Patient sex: M
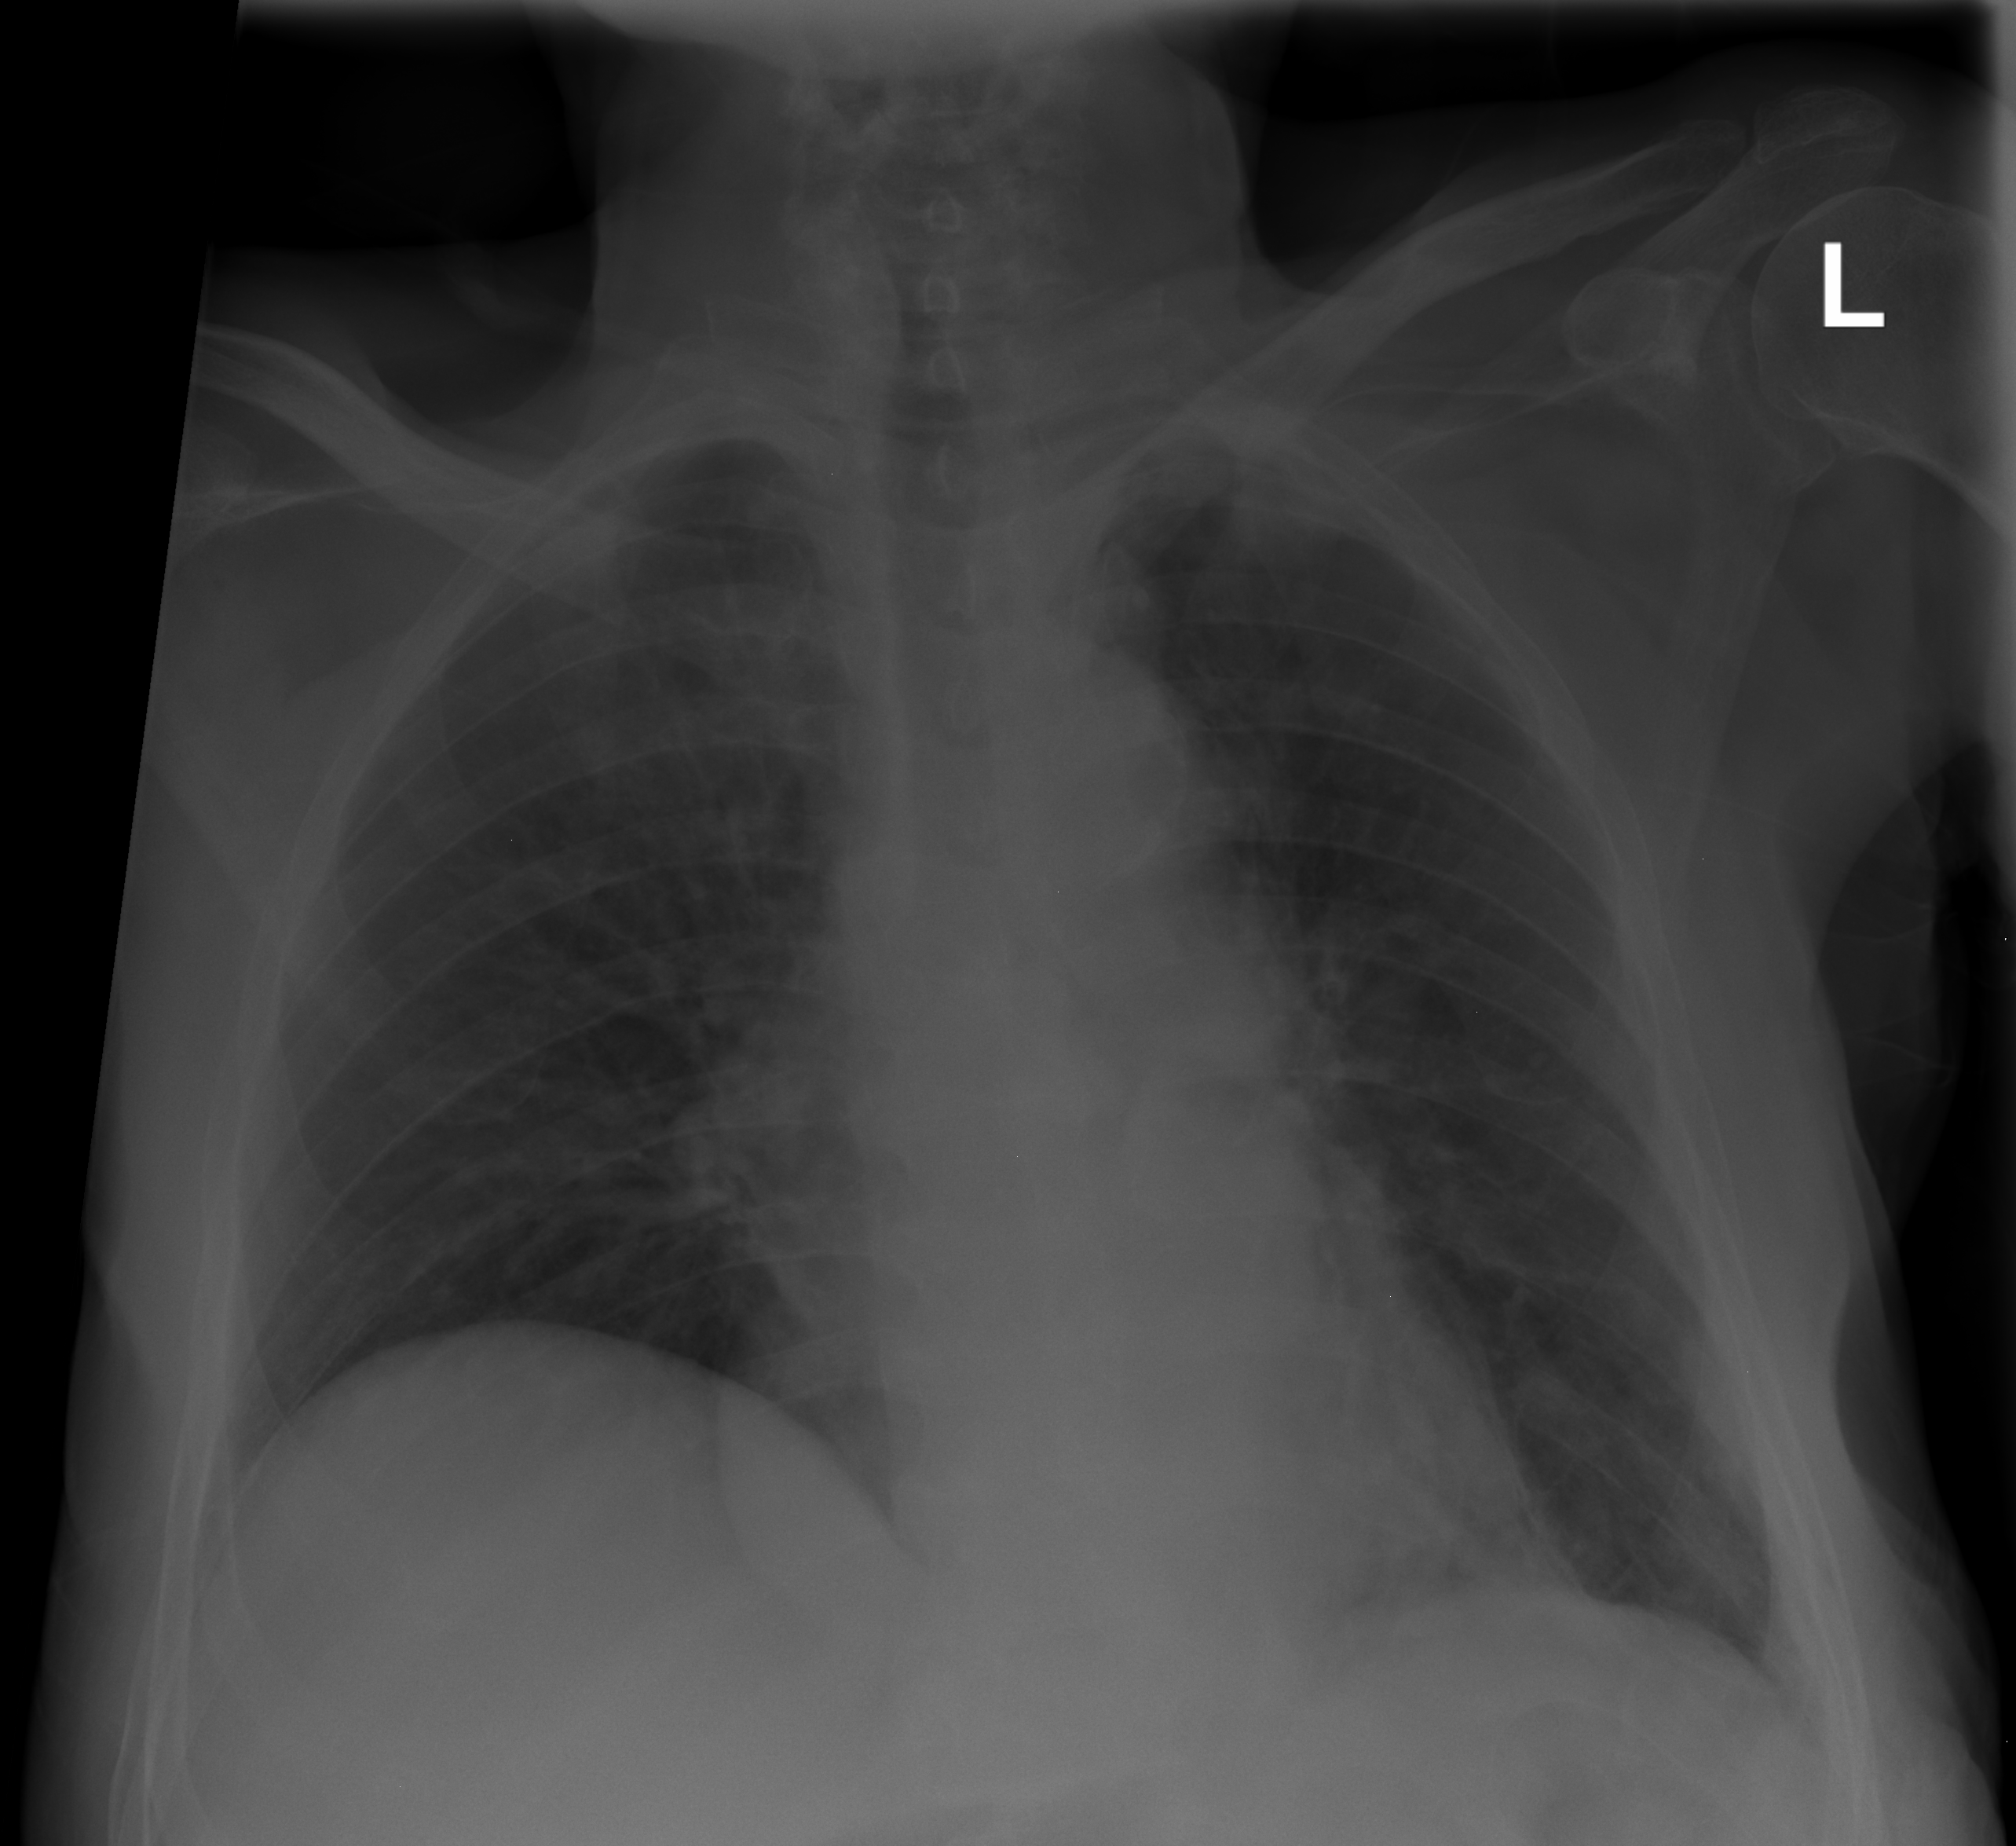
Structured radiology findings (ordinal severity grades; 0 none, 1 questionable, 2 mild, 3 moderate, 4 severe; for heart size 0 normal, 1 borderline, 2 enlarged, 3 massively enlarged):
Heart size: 0
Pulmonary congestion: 2
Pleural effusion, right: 0
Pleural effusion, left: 1
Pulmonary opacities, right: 1
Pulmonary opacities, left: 1
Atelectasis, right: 0
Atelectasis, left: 0